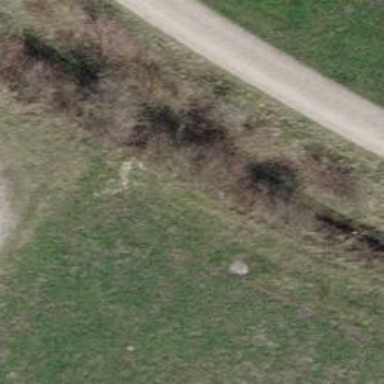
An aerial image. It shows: Pipeline marker.